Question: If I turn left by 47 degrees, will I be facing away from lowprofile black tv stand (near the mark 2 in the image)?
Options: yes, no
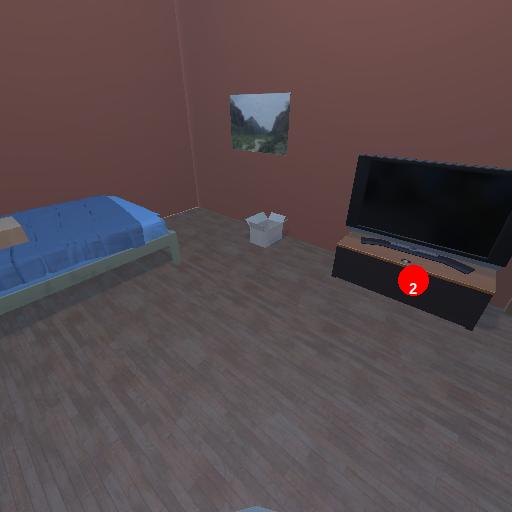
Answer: yes